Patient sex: F
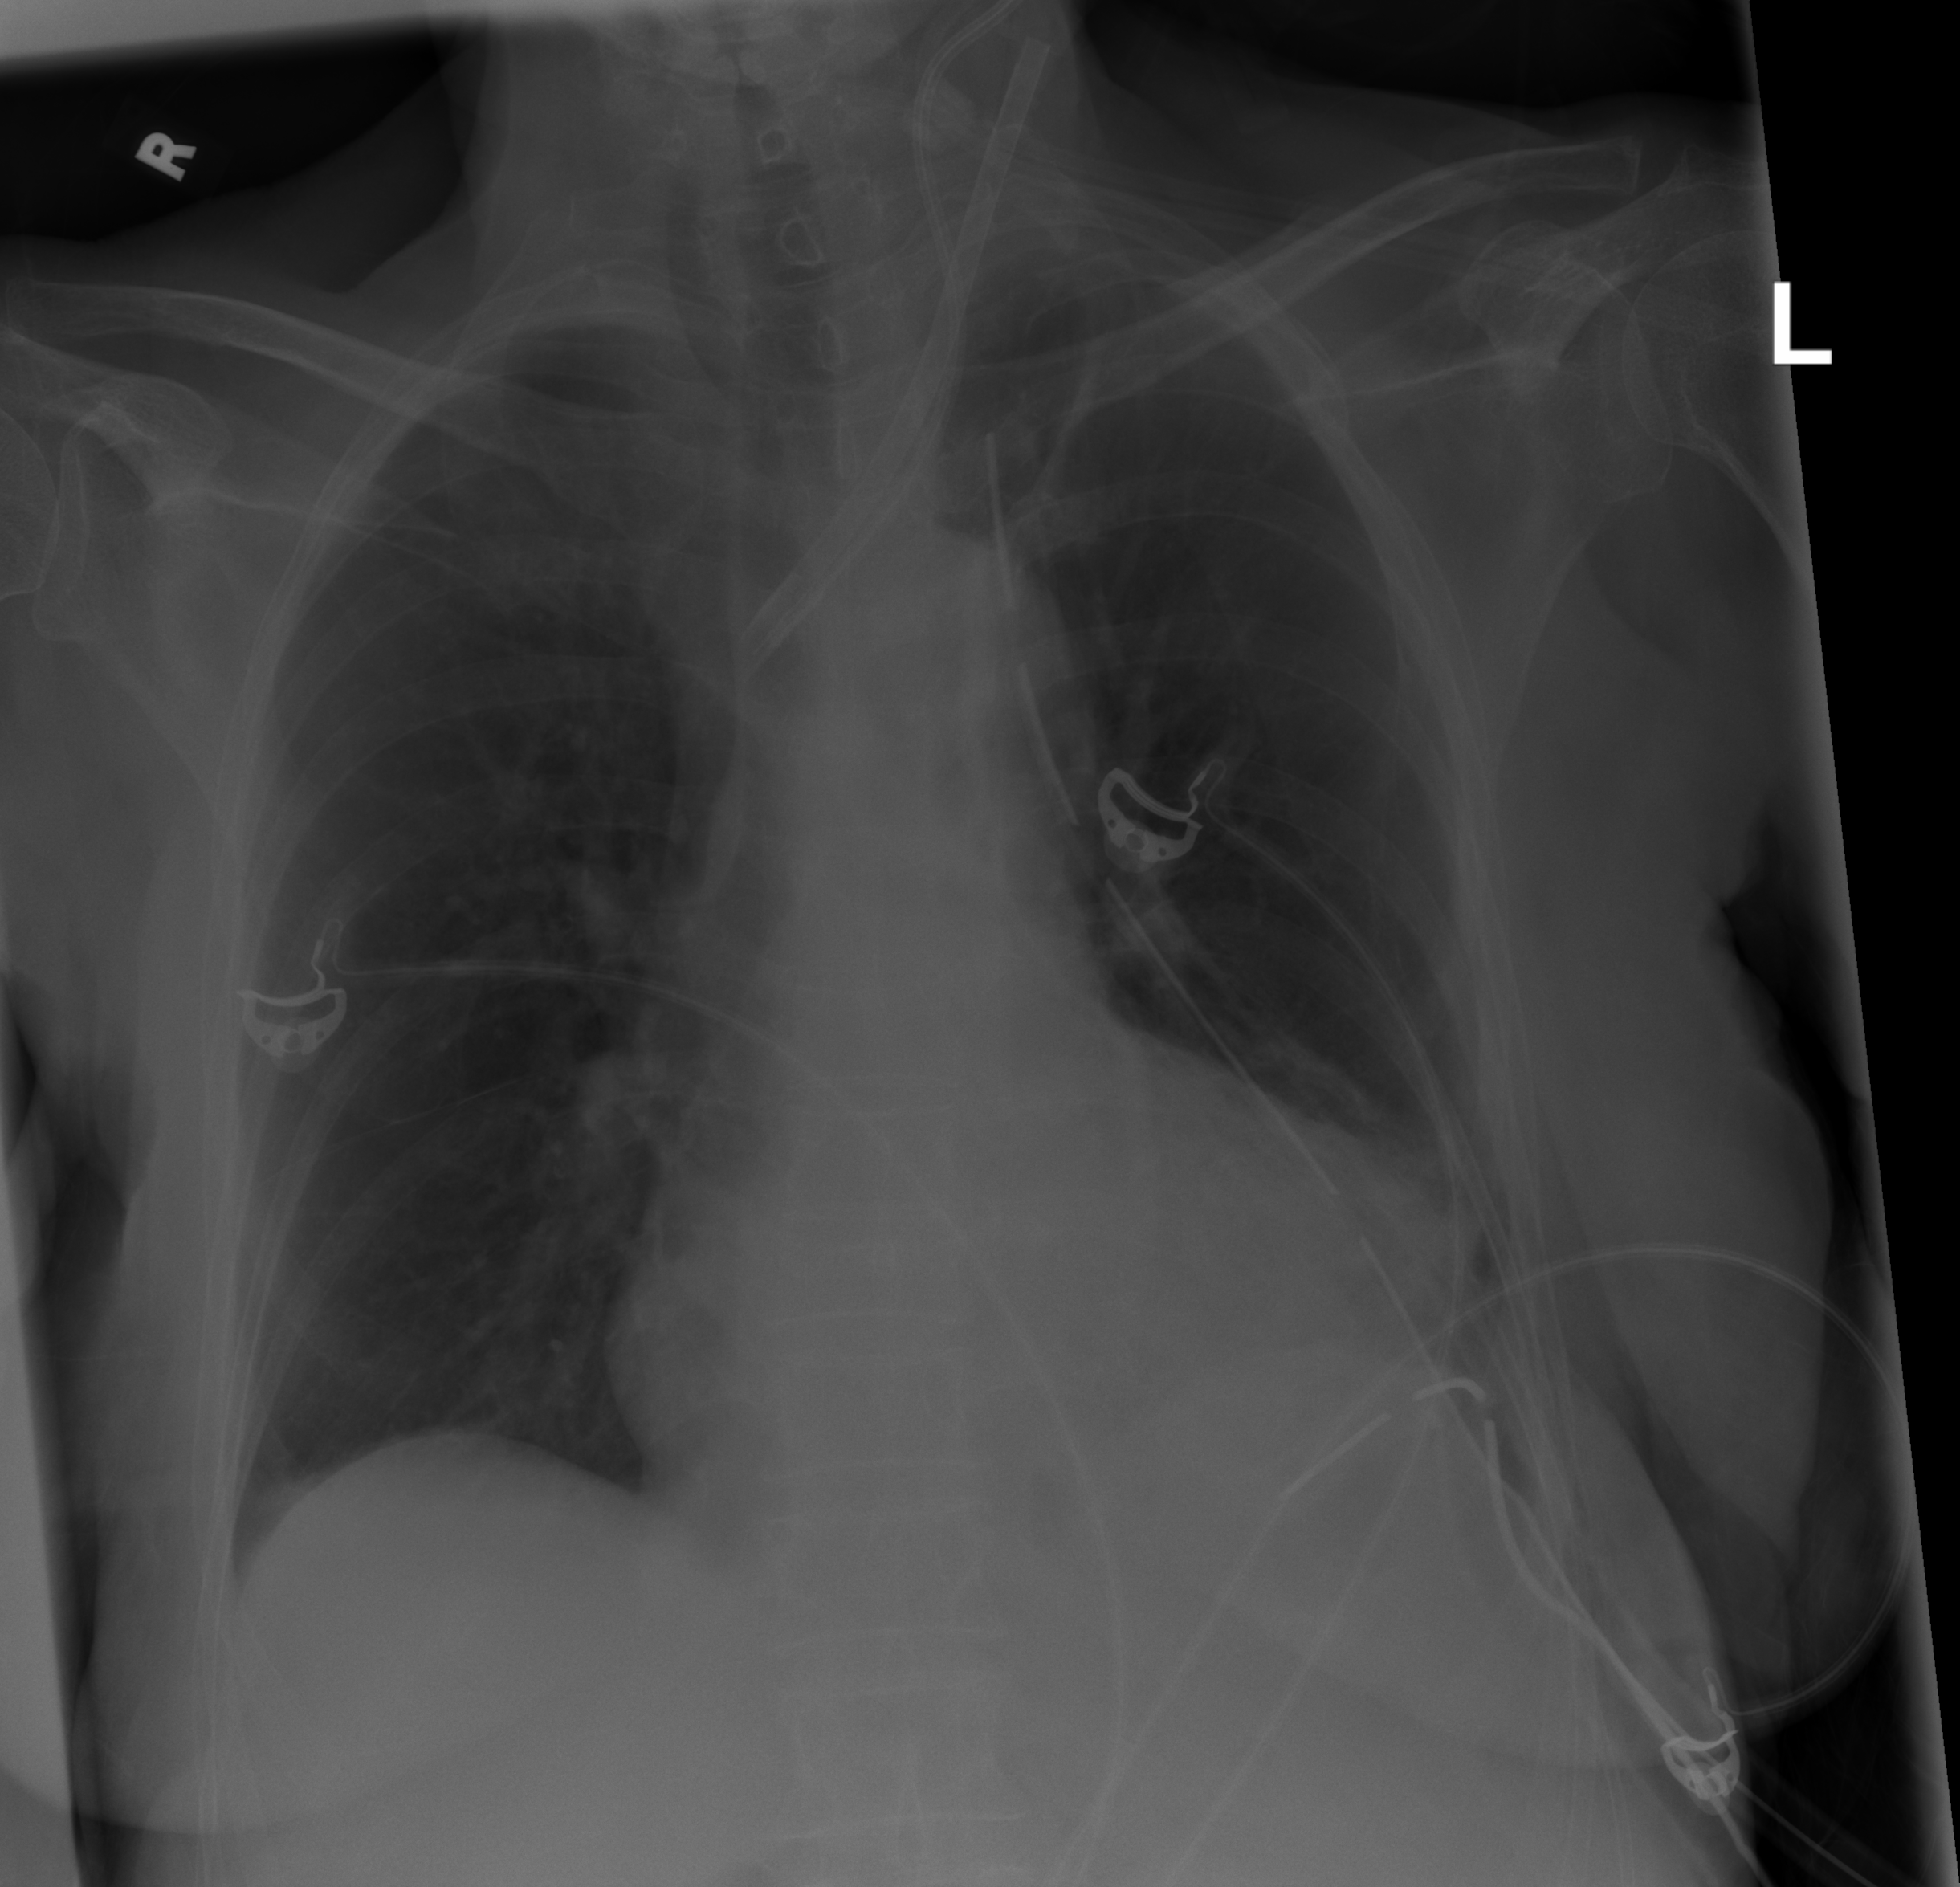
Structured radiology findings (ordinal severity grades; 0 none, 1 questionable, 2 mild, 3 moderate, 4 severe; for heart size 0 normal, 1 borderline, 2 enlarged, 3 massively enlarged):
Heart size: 2
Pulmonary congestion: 0
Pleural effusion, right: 0
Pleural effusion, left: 2
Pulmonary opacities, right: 0
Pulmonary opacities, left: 0
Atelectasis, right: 0
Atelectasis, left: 2